Question: I have a Windows Form, inside I have a Button and a Panel.
On button click I'm adding a control to the panel... as many as I want. This process is using Task Factory. Example:
'''
private void ButtonClick()
{
// This line needs to happen on the UI thread...
TaskScheduler uiScheduler = TaskScheduler.FromCurrentSynchronizationContext();
Task.Factory.StartNew(() =>
{
CustomControl.PersonResult newControl = new CustomControl.PersonResult();
this.panel1.Controls.Add(newControl);
}, CancellationToken.None, TaskCreationOptions.None, uiScheduler);
}
'''
My PersonResult.cs control has the following layout:

The control has a picturebox and 3 lables.
Now, when a new control is added to the form, I want to perform other background worker in order to get an image from the internet and place it in the picturebox.
So, the scenario is:
I press the button many times and immediately I will see the customcontrol added to the panel, but the picturebox of every control will be empty, but then images will start appearing as soon as the worker loads the image from internet and place it on the picturebox.
Any clue on how do implement this?
Thanks a lot
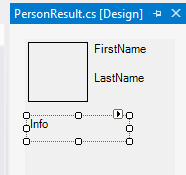
Answer: Any time you touch a control you must do so from the UI thread. You can do the actual downloading of the picture and other long-running tasks from your thread/task. From your thread you use Control.Invoke to invoke a delegate on the UI thread.
This MSDN article has a good example of using Control.Invoke with simple variables like strings and such:
<URL>
But often a helper class is used so you can pass more complex data between your delegates without resorting to big nasty object arrays.
Here's some sample code I did up:
'''
private void button1_Click(object sender, EventArgs e) {
Task.Factory.StartNew(() =>
{
DataClass dataClass = new DataClass(this.textBox1);
Thread.Sleep(5000); // simulate long running task
dataClass.TextToPass = "set some text";
dataClass.updateTargetControl();
});
}
private class DataClass {
delegate void updateTextBoxOnUiThreadDelegate();
private TextBox _targetControl= null;
private updateTextBoxOnUiThreadDelegate _updateDelegate;
internal DataClass(TextBox targetControl) {
_updateDelegate = new updateTextBoxOnUiThreadDelegate(updateOnUiThread);
_targetControl = targetControl;
}
internal string TextToPass = "";
internal void updateTargetControl() {
_targetControl.Invoke(_updateDelegate);
}
private void updateOnUiThread() {
_targetControl.Text = this.TextToPass;
}
}
'''